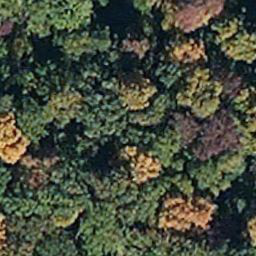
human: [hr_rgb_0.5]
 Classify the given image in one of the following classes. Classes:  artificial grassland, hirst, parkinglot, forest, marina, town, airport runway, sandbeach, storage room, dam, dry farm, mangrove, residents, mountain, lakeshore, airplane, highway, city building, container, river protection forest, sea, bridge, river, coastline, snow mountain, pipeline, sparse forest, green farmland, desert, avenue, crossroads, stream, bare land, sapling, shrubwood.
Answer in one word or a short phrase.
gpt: mangrove